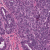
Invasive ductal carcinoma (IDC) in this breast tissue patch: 0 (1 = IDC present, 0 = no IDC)